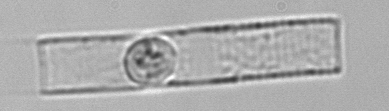
Label: Dactyliosolen_blavyanus